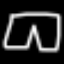
Label: pants